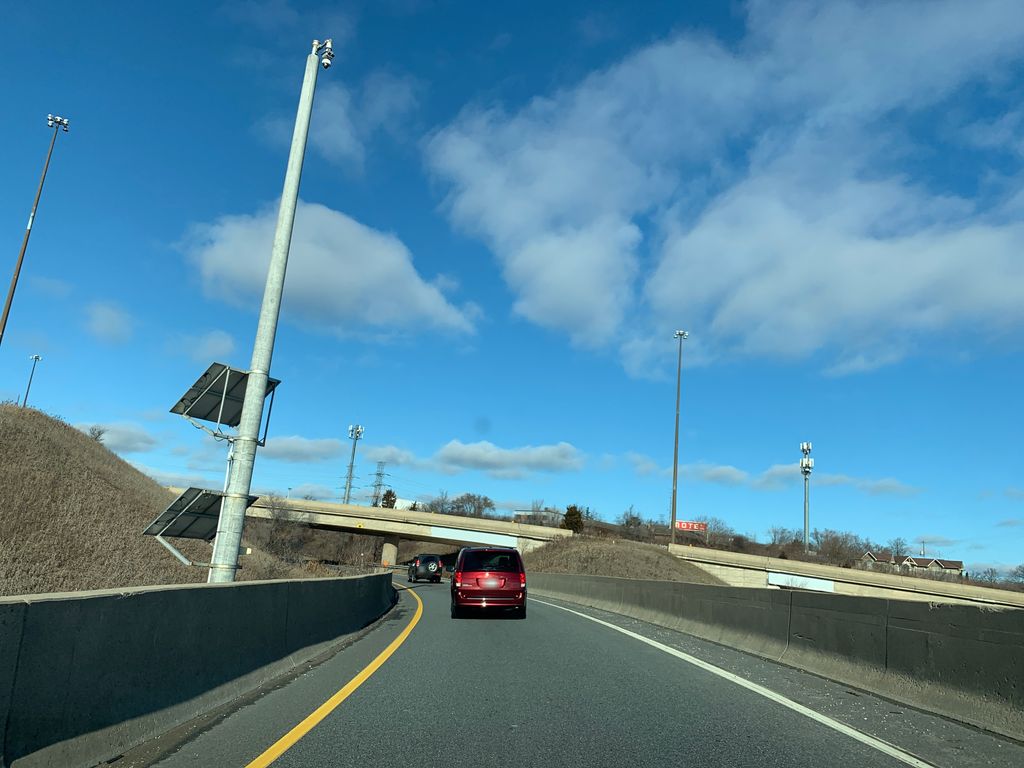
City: hamilton